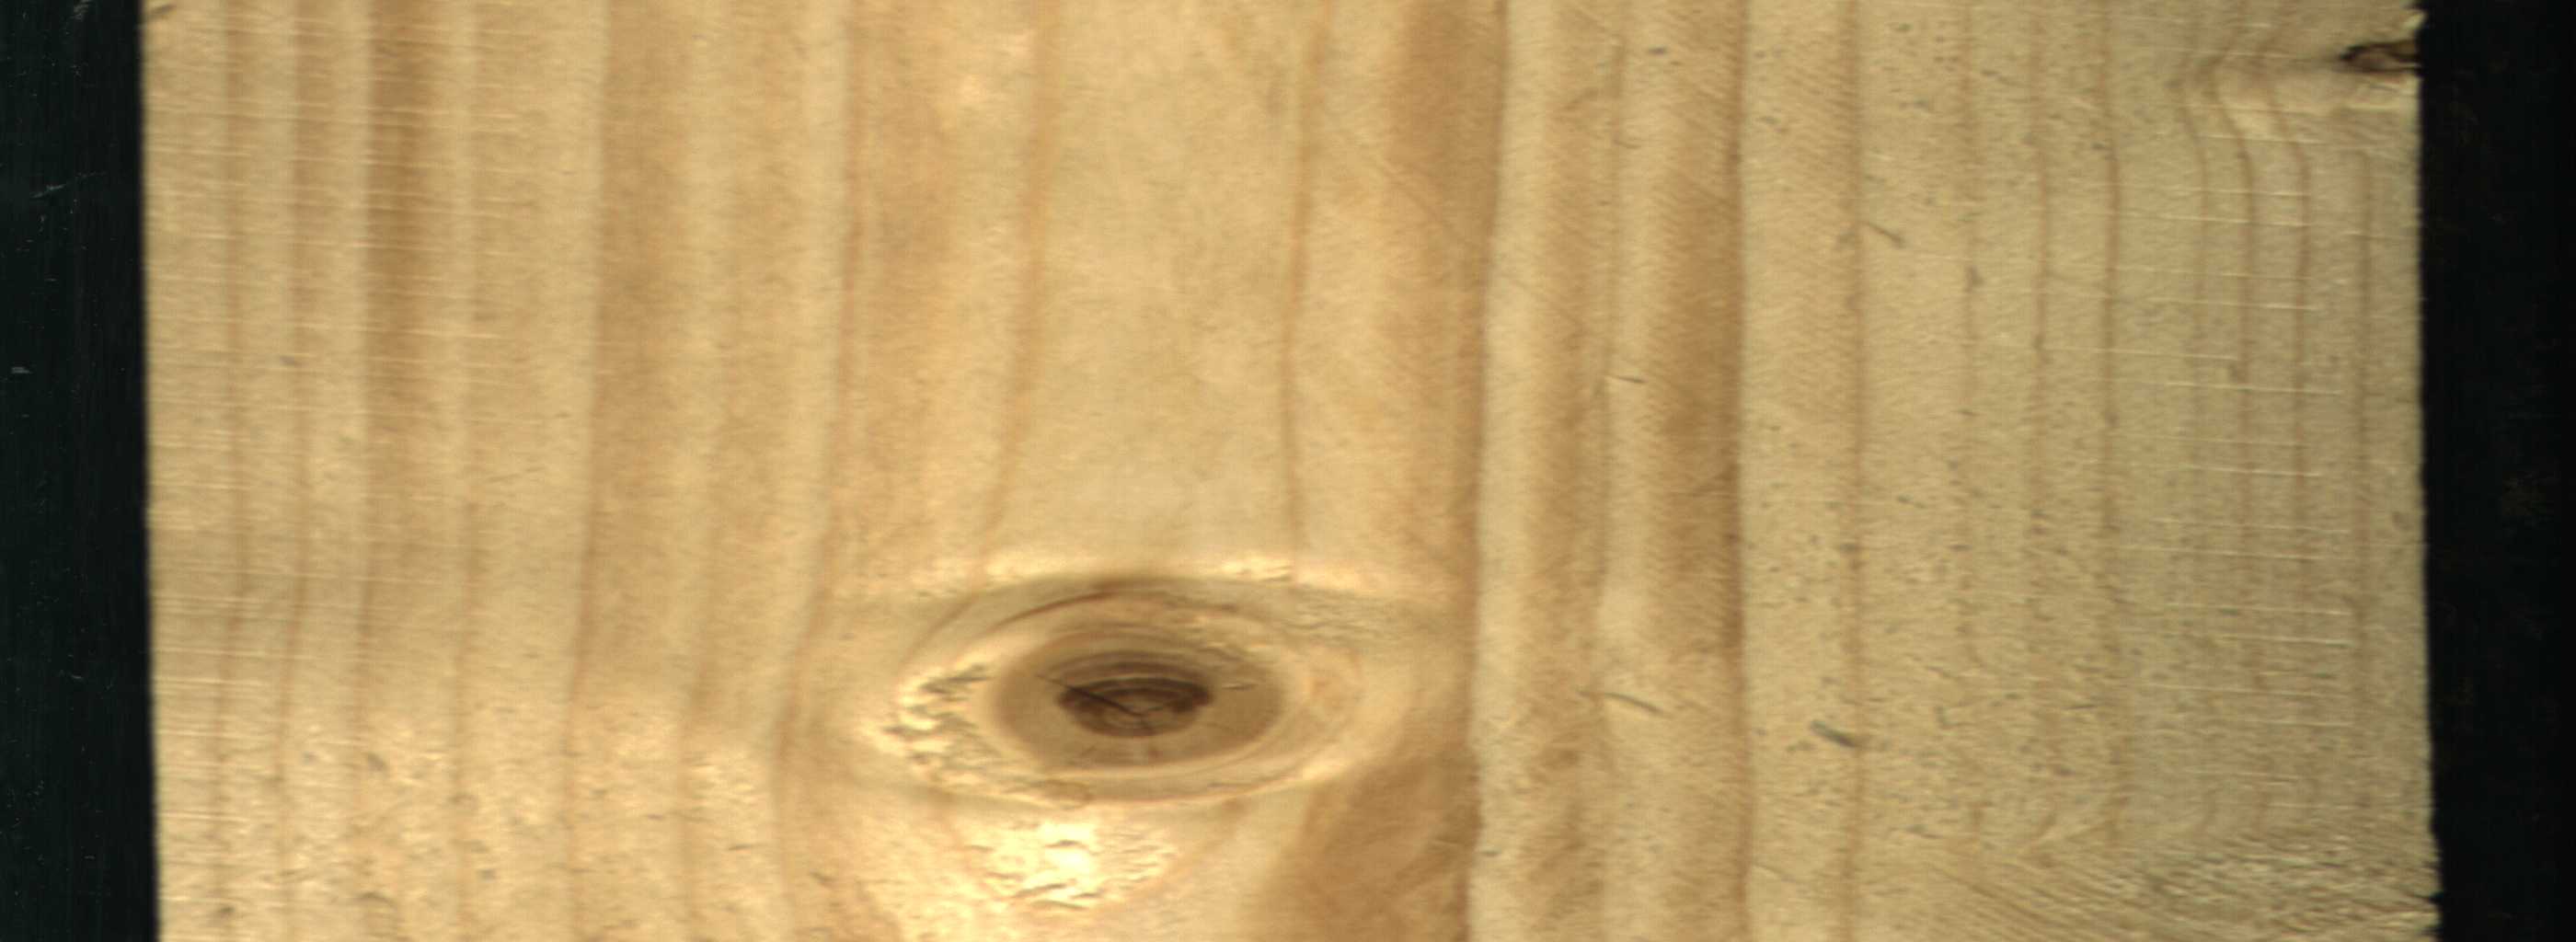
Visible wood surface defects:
knot_with_crack
Live_Knot